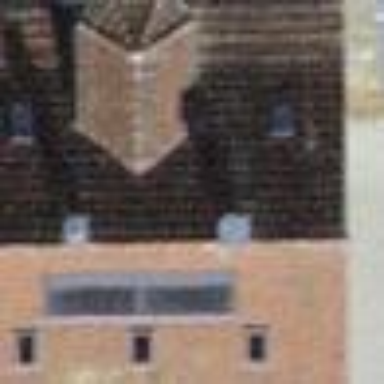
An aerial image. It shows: Building with tiled roof.